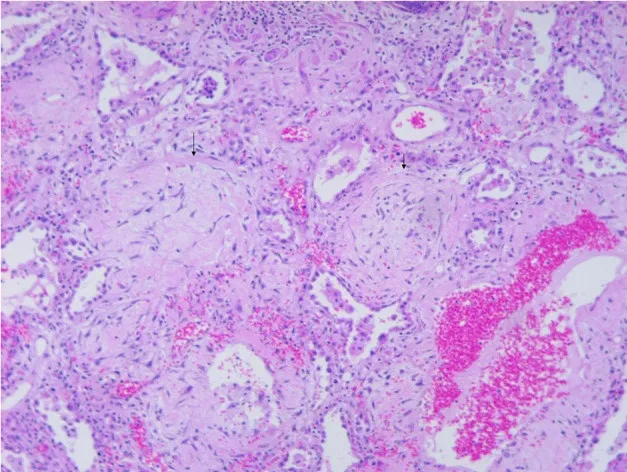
Microscopic examination of the explanted lung (hematoxylin-eosin stain, x50) shows extensive consolidation of lung tissue and pulmonary interstitial fibrosis (arrowheads). Ring fibrosis connecting alveolar orifice rings and inflammatory cell infiltration into the alveolar walls with pneumocyte hyperplasia and squamous metaplasia.
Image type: pathology (h&e)